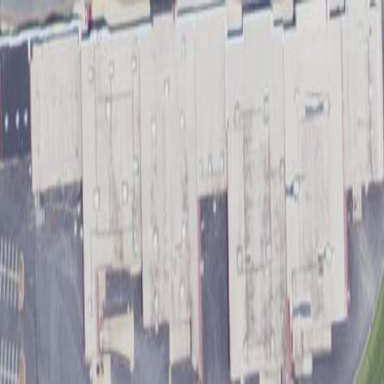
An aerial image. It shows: Retail building.